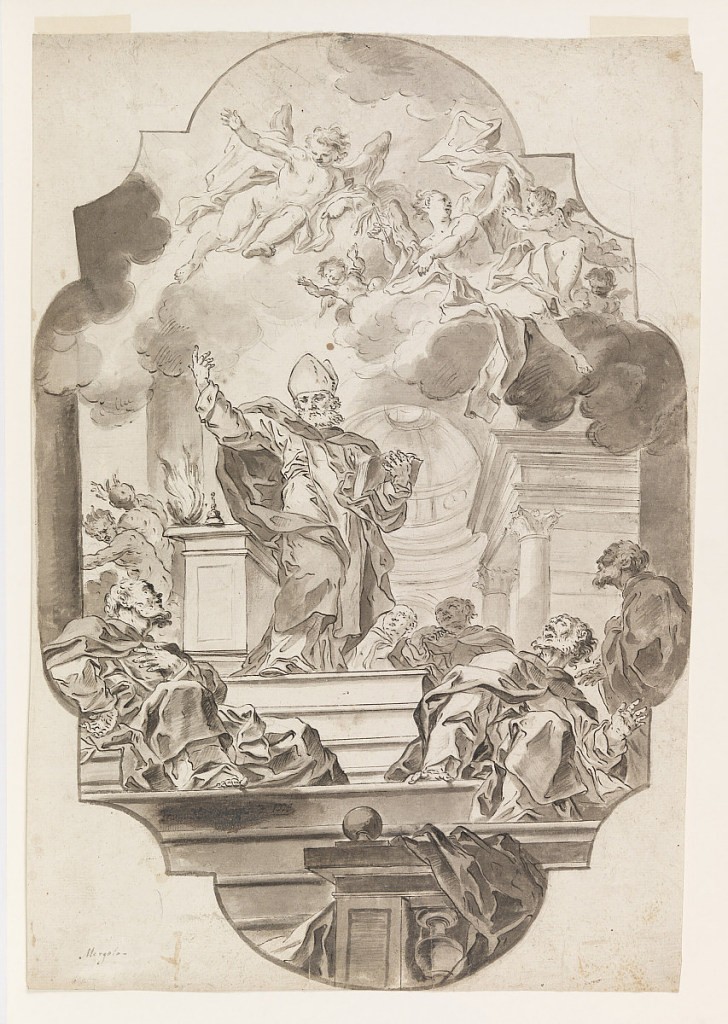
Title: Sermon of a Holy Abbot
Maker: Francesco Saverio Mergolo, Italian, 1746–1786
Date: ca. 1772
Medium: Pen and brown ink, brush and wash on paper
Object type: Drawing
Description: Vertical rectangle. The figure of an abbot stands on a pedestal, holding the Scriptures. Enthralled men listen below.  Above, cherubs and angels float among the clouds. Drawing contained within ornamental outline.